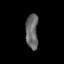
Tissue: lung
Cell type: Others
Senescence score: 0.1961
Nuclear area (px): 425
Mean DAPI intensity: 104.195